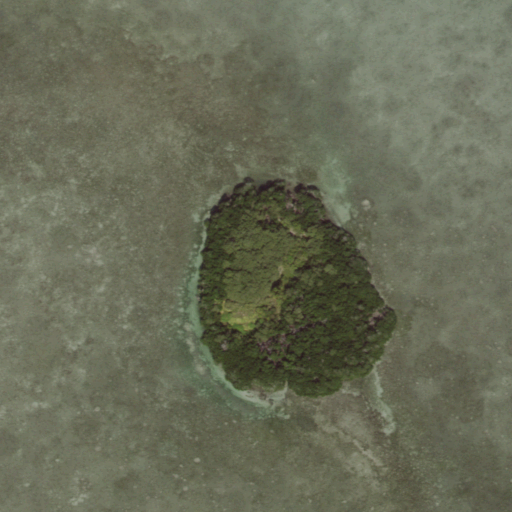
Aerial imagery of island in Florida named Crawfish Key containing herbaceous wetlands, woody wetlands, and open water